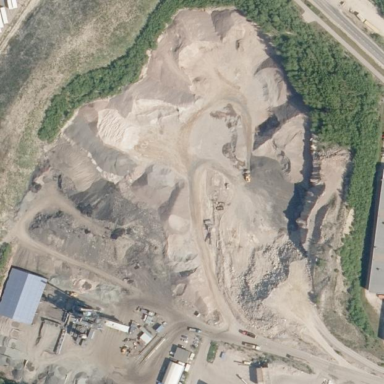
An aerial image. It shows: Quarry area.